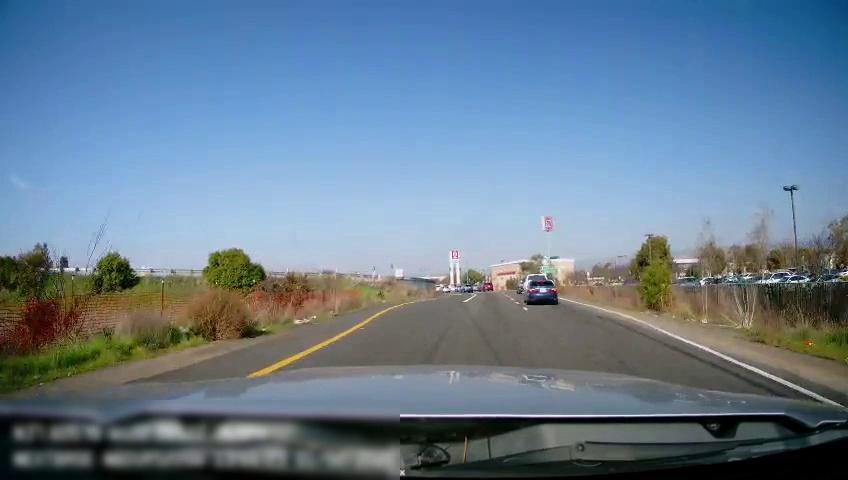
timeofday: Day
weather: Sunny
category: Drivable Space
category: Vehicles | Car
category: Vehicles | Truck
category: Vehicles | Car
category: Vehicles | Car
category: Vehicles | SUV
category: Lanes | Alternate Lane
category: Lanes | Alternate Lane
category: Lanes | Alternate Lane
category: Lanes | Alternate Lane